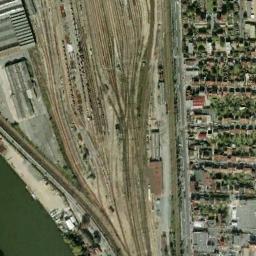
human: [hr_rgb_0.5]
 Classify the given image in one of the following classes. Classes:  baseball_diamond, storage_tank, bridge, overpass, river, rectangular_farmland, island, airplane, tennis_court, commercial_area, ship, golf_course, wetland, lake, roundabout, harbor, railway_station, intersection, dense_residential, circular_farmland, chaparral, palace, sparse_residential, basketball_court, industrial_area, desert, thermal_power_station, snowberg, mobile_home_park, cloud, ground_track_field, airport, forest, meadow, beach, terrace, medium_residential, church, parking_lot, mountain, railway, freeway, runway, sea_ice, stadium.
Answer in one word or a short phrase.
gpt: railway_station